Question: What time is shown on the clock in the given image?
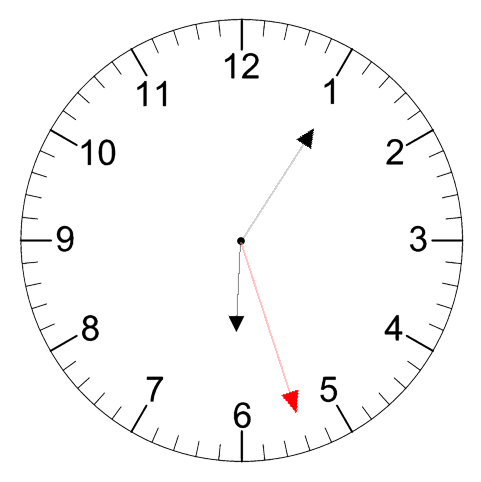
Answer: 06:05:27